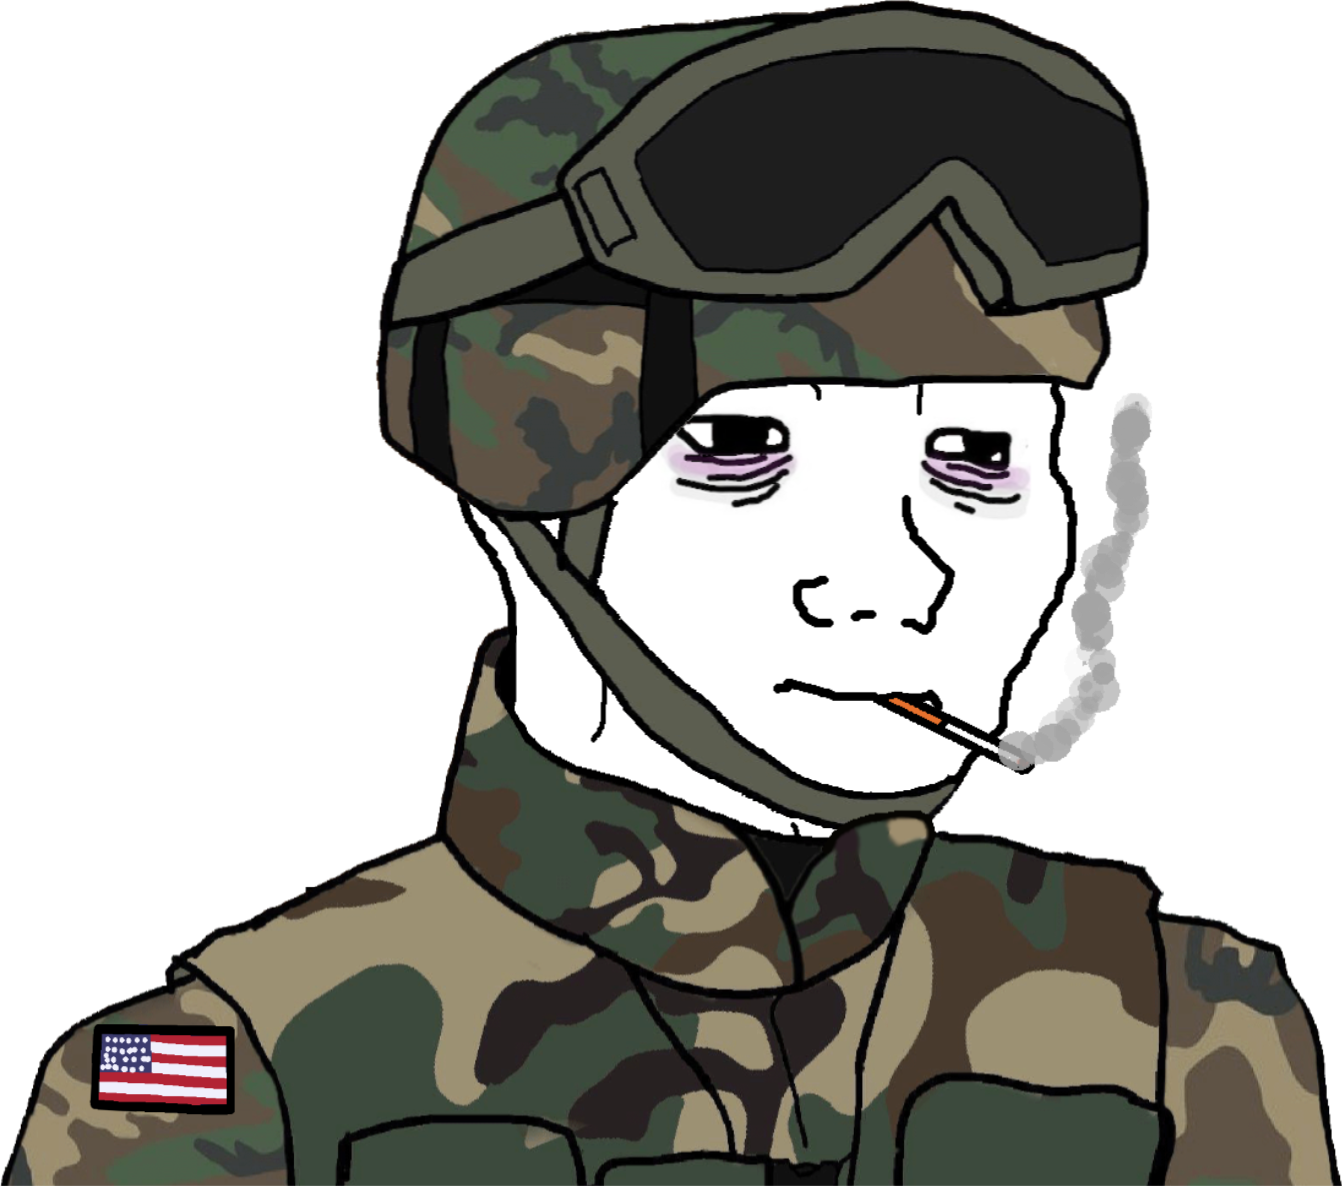
Label: 5_Doomer